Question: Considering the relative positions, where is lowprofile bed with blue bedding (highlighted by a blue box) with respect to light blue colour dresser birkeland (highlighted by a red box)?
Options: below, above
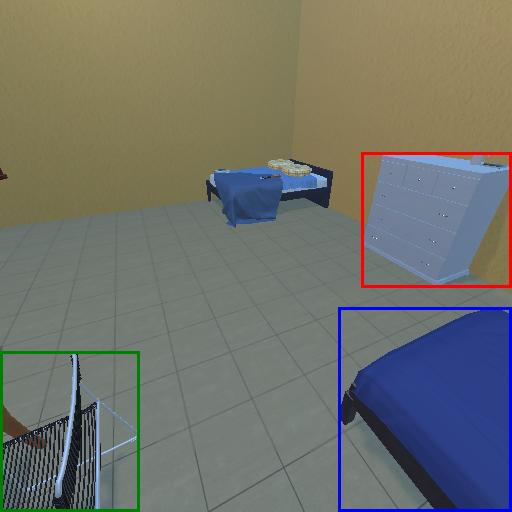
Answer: below